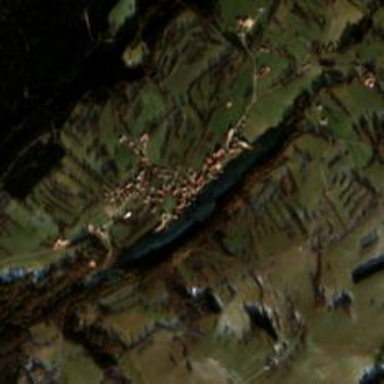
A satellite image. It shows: Village area.